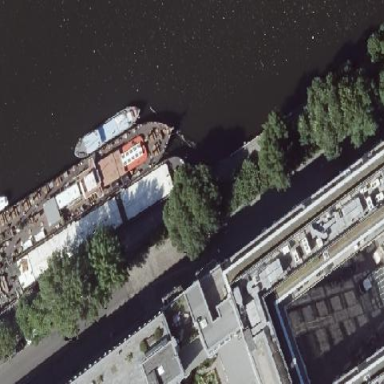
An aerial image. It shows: Historic ship.